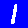
Digit: 1